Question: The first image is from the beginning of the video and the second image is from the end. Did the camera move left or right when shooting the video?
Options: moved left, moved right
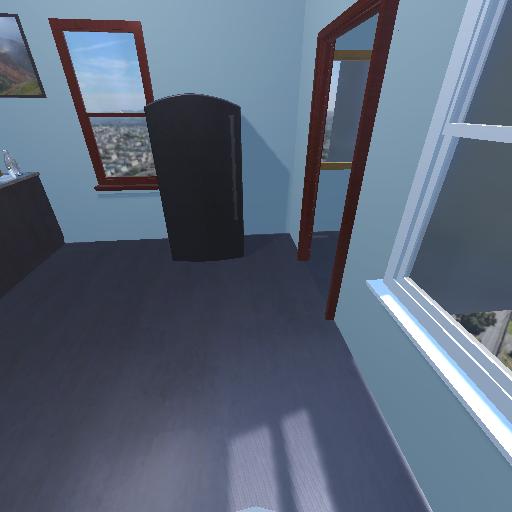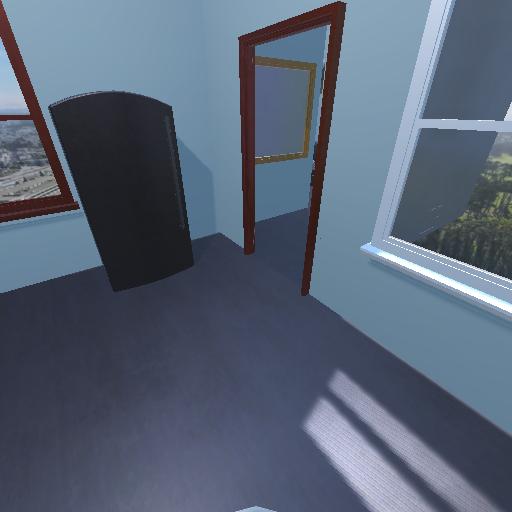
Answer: moved left